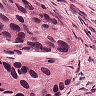
Metastatic tissue present: yes